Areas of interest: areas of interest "Sport and cultural"
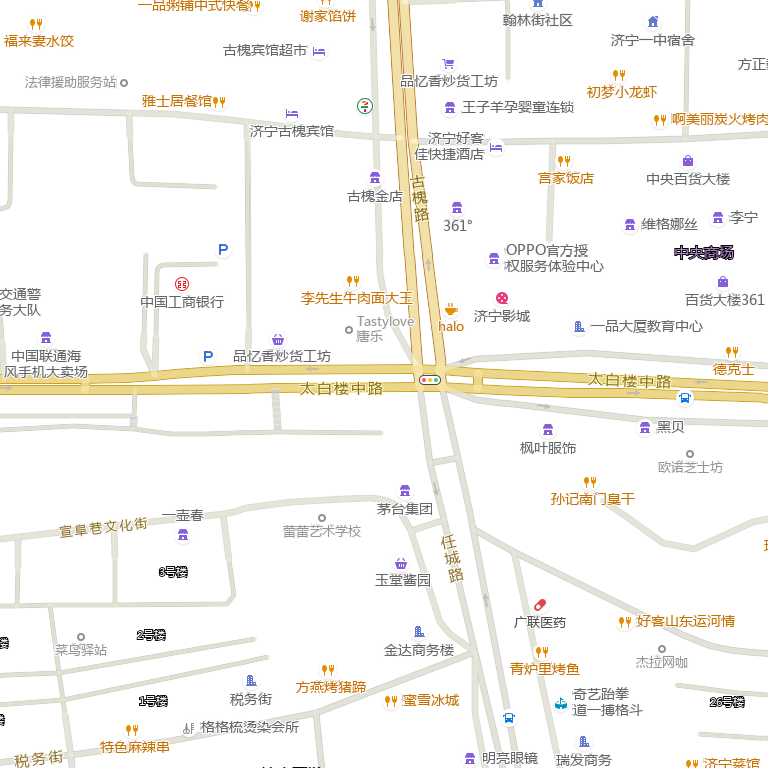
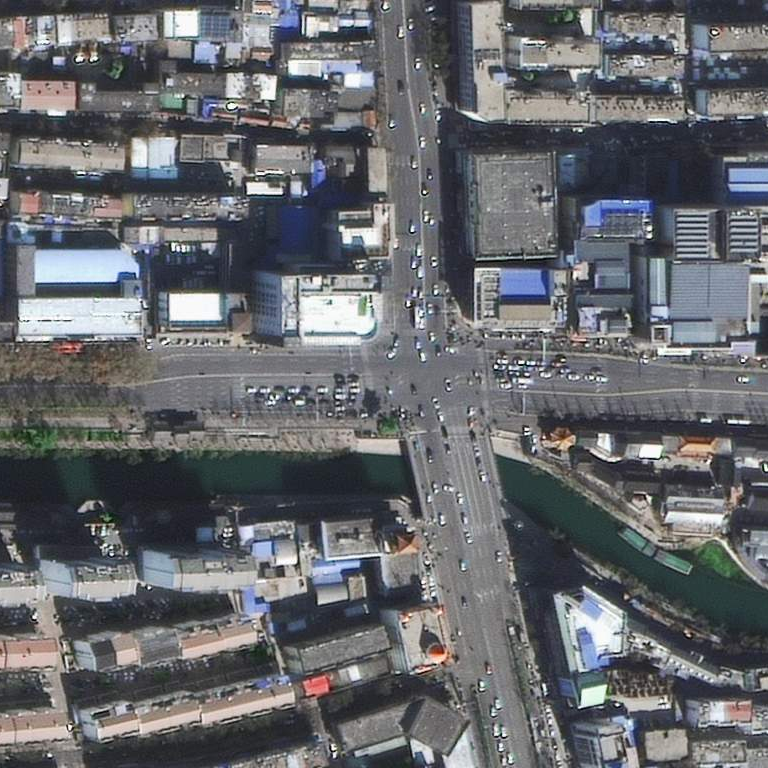